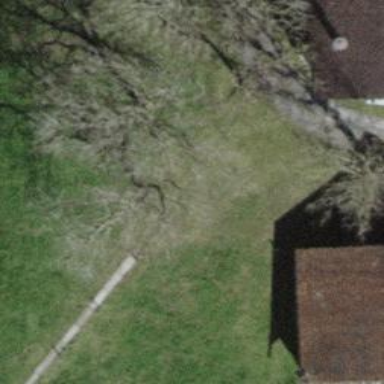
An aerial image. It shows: Grassy path.